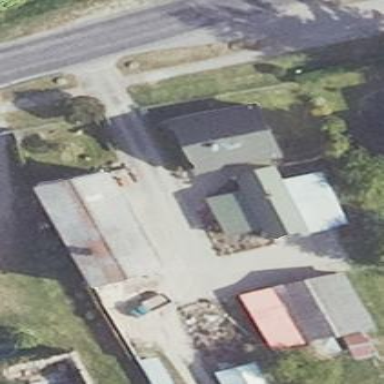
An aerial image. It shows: Residential building.